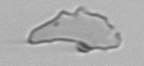
Label: detritus_transparent